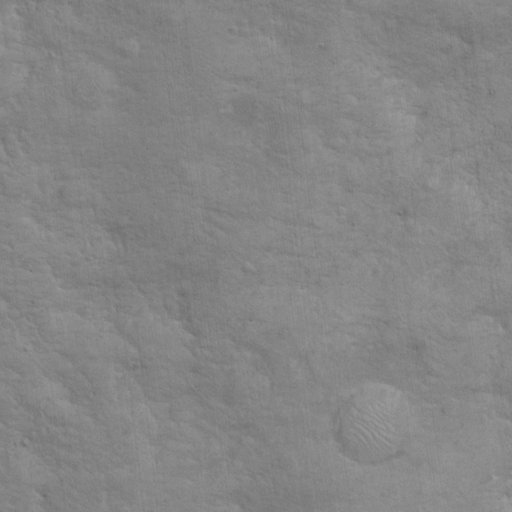
Classes present: Background